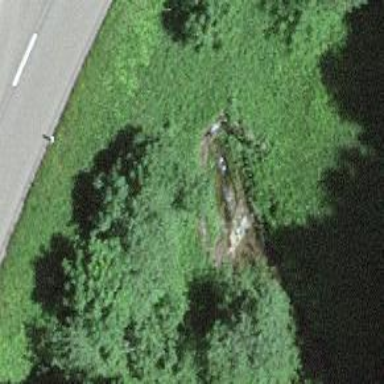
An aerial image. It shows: Culvert tunnel.